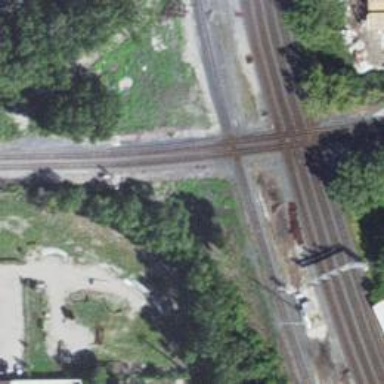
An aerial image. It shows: Railway crossing.